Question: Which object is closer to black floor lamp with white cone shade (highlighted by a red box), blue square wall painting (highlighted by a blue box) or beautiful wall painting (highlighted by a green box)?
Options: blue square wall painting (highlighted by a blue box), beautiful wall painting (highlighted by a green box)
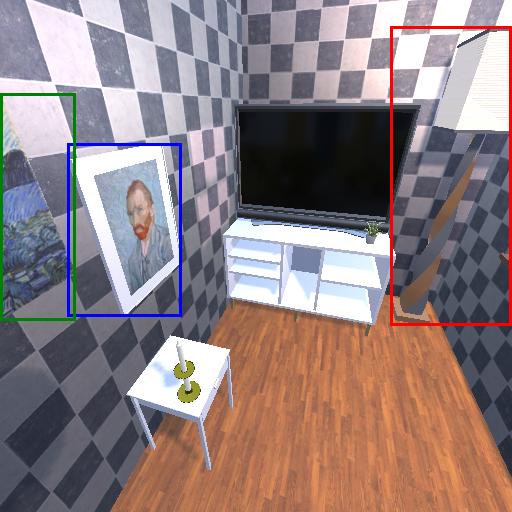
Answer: blue square wall painting (highlighted by a blue box)